Question: Here I want to simulate the of Microsoft Word. That is, changing one side of the margin individually, and the other side doesn't move. Like this:

I create a "paper, and it nests a div with some content, like this:
'''
<div id="paper"> /*width:740px*/
<div id="myDiv"> /*width:740px*/
<p>bla bla bla bla</p>
</div>
</div>
'''
Additionally, I add an slider to change the padding-left and padding-right of 'myDiv':
'''
<input type="range" class="range" min="0" max="100" step="1" value="0" onChange="show(1,this)"></div>
<input type="range" class="range" min="0" max="100" step="1" value="0" onChange="show(2,this)"></div>
'''
This is the function:
'''
function show(index,obj){
var width =740;
var size = obj.value;
var inn = document.getElementById("myDiv");
for (var i in inn) {
switch(index)
{
case 1:
inn[i].style.paddingLeft=size+"px";
width = width-size;
inn[i].style.width=width+"px";
break;
case 2:
inn[i].style.paddingRight=size+"px";
inn[i].style.width=width-size+"px";
width = width-size;
break;
}
}
}
'''
It seems works not good when the 2 sliders are assigned values at the same time. Could you help me to solve this problem?
PS: - I should use switch here because I omitted other irrelevant parts, which need a switch. And, why I use 'padding-left'/'padding-right' in the code is because I want to keep the border of inner div 'myDiv' unchanged.
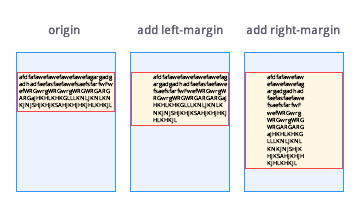
Answer: You are using 'document.getElementsByClassName("myDiv")' but there seem to be no class of that name set on your div, only an id.
Try this:
'''
function show(index,obj){
var width =740;
var size = obj.value;
var inn = document.getElementById("myDiv");
switch(index)
{
case 1:
inn.style.paddingLeft=size+"px";
width = width-size;
inn.style.width=width+"px";
break;
case 2:
inn.style.paddingRight=size+"px";
inn.style.width=width-size+"px";
width = width-size;
break;
}
}
'''
If you want the "paper" to have the same width after adding padding (then you don't have to recalculate the width each time), you can use:
'''
#myDiv {
-moz-box-sizing:border-box;
-webkit-box-sizing:border-box;
box-sizing:border-box;
}
'''
in your CSS style rules. Which in case would lead to this instead:
'''
function show(index,obj){
var size = obj.value;
var inn = document.getElementById("myDiv");
switch(index)
{
case 1:
inn.style.paddingLeft=size+"px";
break;
case 2:
inn.style.paddingRight=size+"px";
break;
}
}
'''